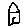
Label: house